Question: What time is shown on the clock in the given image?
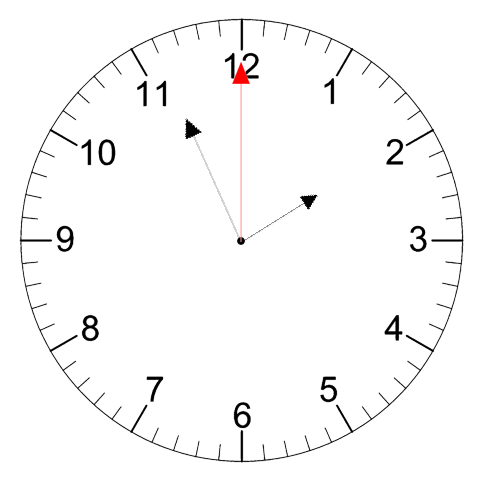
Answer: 01:56:00